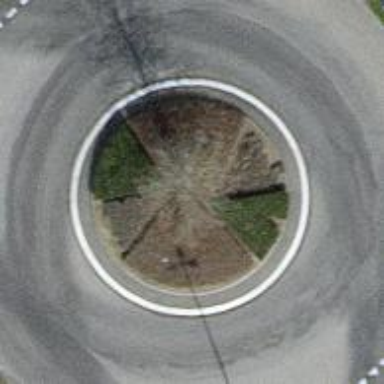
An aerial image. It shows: Tertiary road with asphalt surface leading to roundabout.